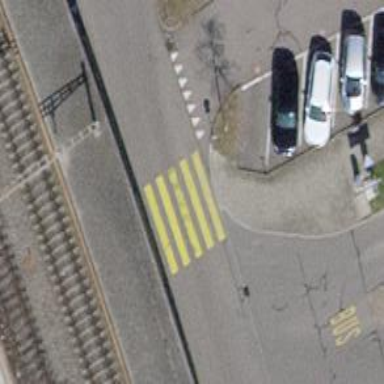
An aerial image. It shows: Marked road crossing.